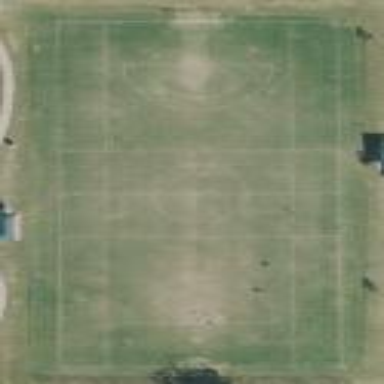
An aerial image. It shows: Multi-sport pitch for leisure activities.